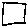
Label: square